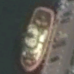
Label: Towing_vessel